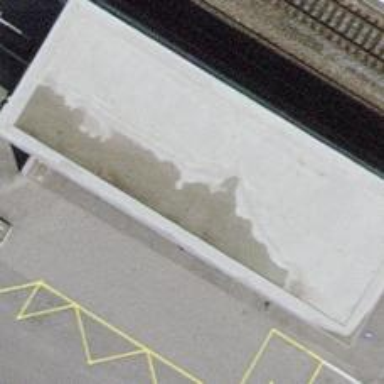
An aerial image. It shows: Railway halt station for public transport.